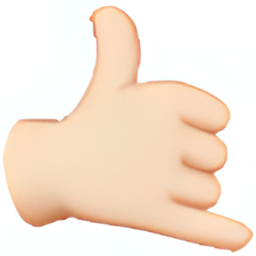
Name: call me hand
Emoji: 🤙🏻
Group: People & Body
Sub-group: hand-fingers-partial